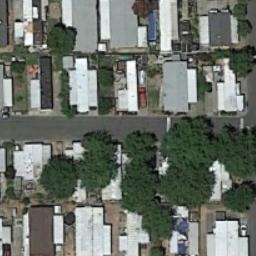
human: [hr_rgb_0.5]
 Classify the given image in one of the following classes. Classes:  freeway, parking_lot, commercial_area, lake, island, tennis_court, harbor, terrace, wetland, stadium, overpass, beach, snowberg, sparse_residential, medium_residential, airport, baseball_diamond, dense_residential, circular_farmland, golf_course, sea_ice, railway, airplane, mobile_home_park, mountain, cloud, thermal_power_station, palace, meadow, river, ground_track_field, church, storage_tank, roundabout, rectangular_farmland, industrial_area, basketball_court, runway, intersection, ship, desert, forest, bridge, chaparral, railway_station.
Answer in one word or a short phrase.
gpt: mobile_home_park